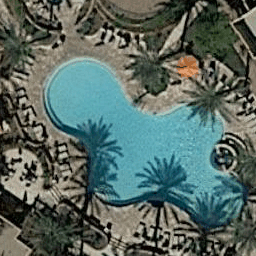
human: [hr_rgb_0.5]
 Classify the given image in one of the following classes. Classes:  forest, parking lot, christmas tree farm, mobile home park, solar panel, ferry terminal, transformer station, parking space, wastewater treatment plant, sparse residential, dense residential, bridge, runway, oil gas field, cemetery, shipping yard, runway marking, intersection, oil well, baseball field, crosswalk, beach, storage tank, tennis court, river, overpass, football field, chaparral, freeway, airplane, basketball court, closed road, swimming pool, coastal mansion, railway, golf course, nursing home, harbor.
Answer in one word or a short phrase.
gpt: swimming pool